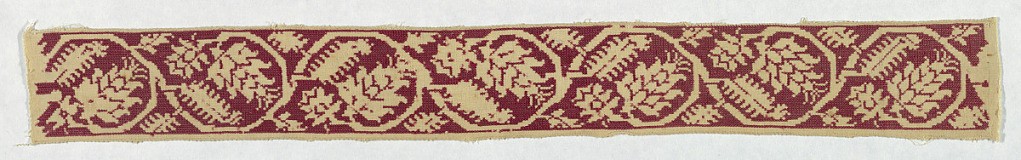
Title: Band
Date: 16th century
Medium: silk embroidery on linen foundation Technique: embroidered with deflected element work on plain weave
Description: Natural linen band embroidered in red silk with a scrolling vine with a flower blossom enclosed in each scroll. Embroidery fills the ground, with the design reserved in natural linen.